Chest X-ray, PA view. Patient: 51 years old, sex F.
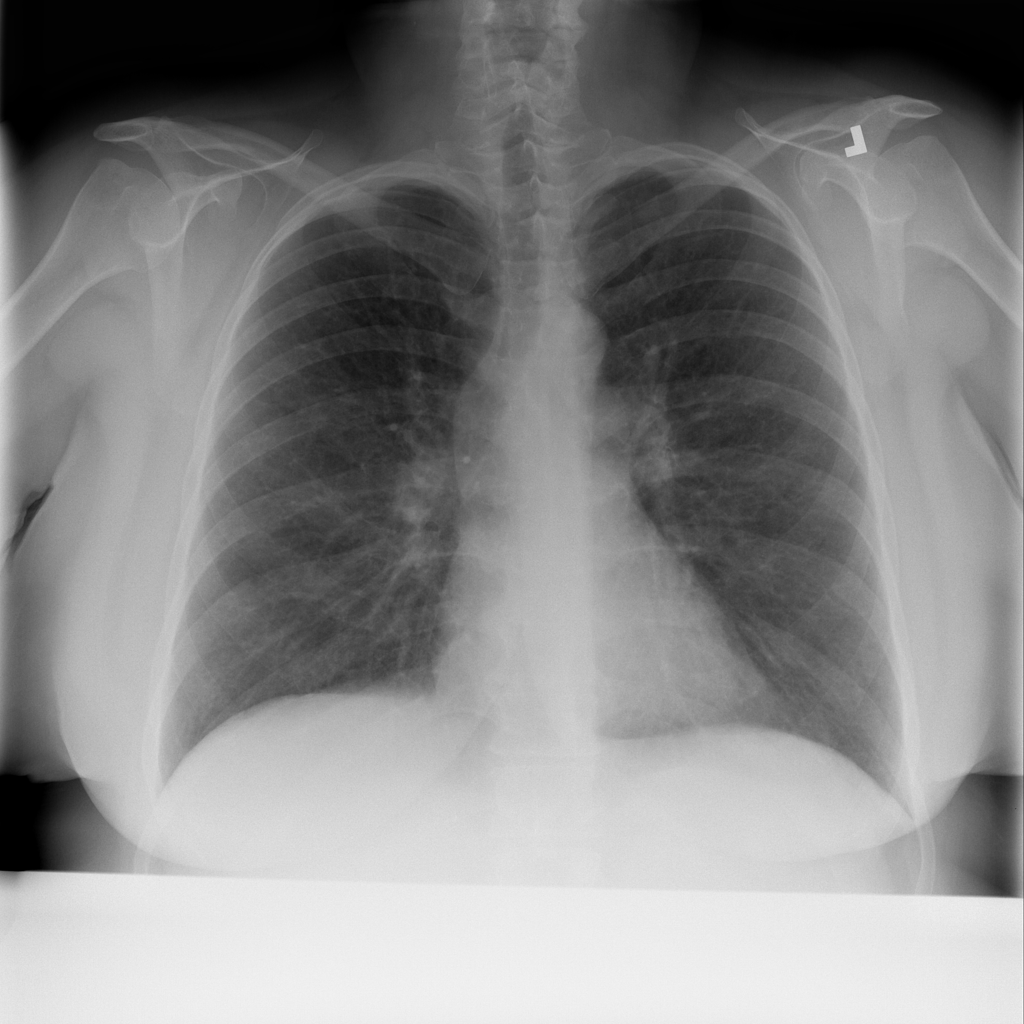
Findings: No Finding